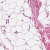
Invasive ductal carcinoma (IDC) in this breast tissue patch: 0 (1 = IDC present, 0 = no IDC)